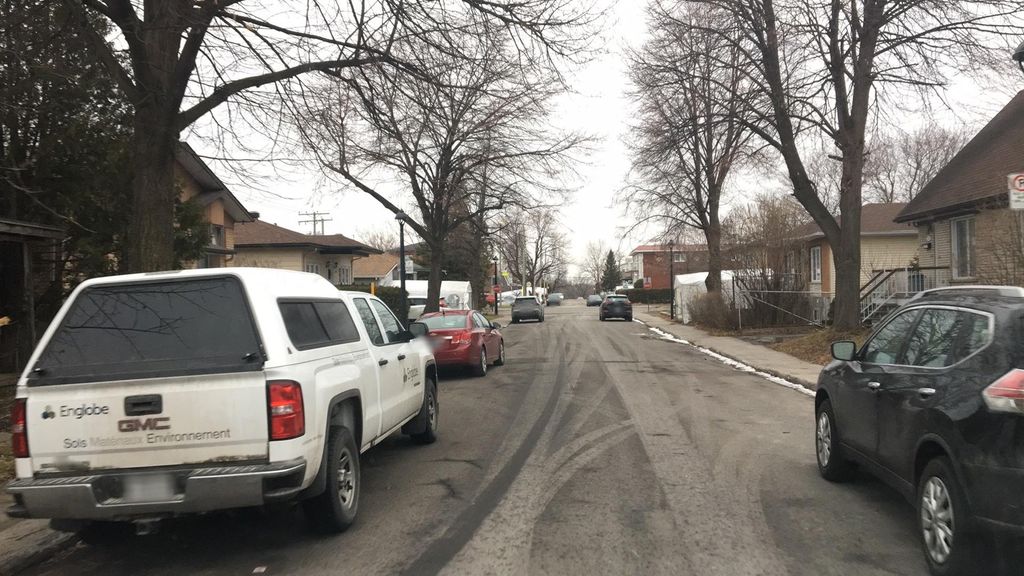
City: montreal